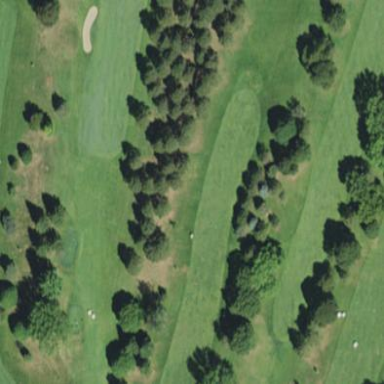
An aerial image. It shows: Grassy area designated as golf fairway.